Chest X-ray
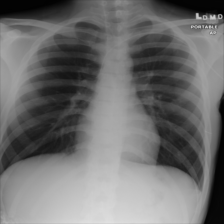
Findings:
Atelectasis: negative
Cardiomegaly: negative
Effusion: negative
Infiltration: negative
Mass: negative
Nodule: negative
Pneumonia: negative
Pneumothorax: negative
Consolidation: negative
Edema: negative
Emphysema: negative
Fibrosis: negative
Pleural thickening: negative
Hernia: negative